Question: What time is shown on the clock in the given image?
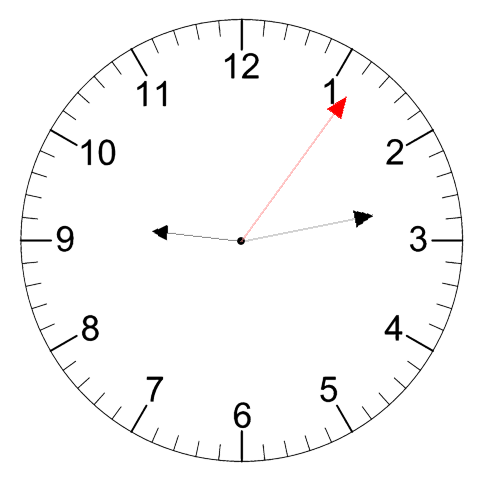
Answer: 09:13:06